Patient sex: M
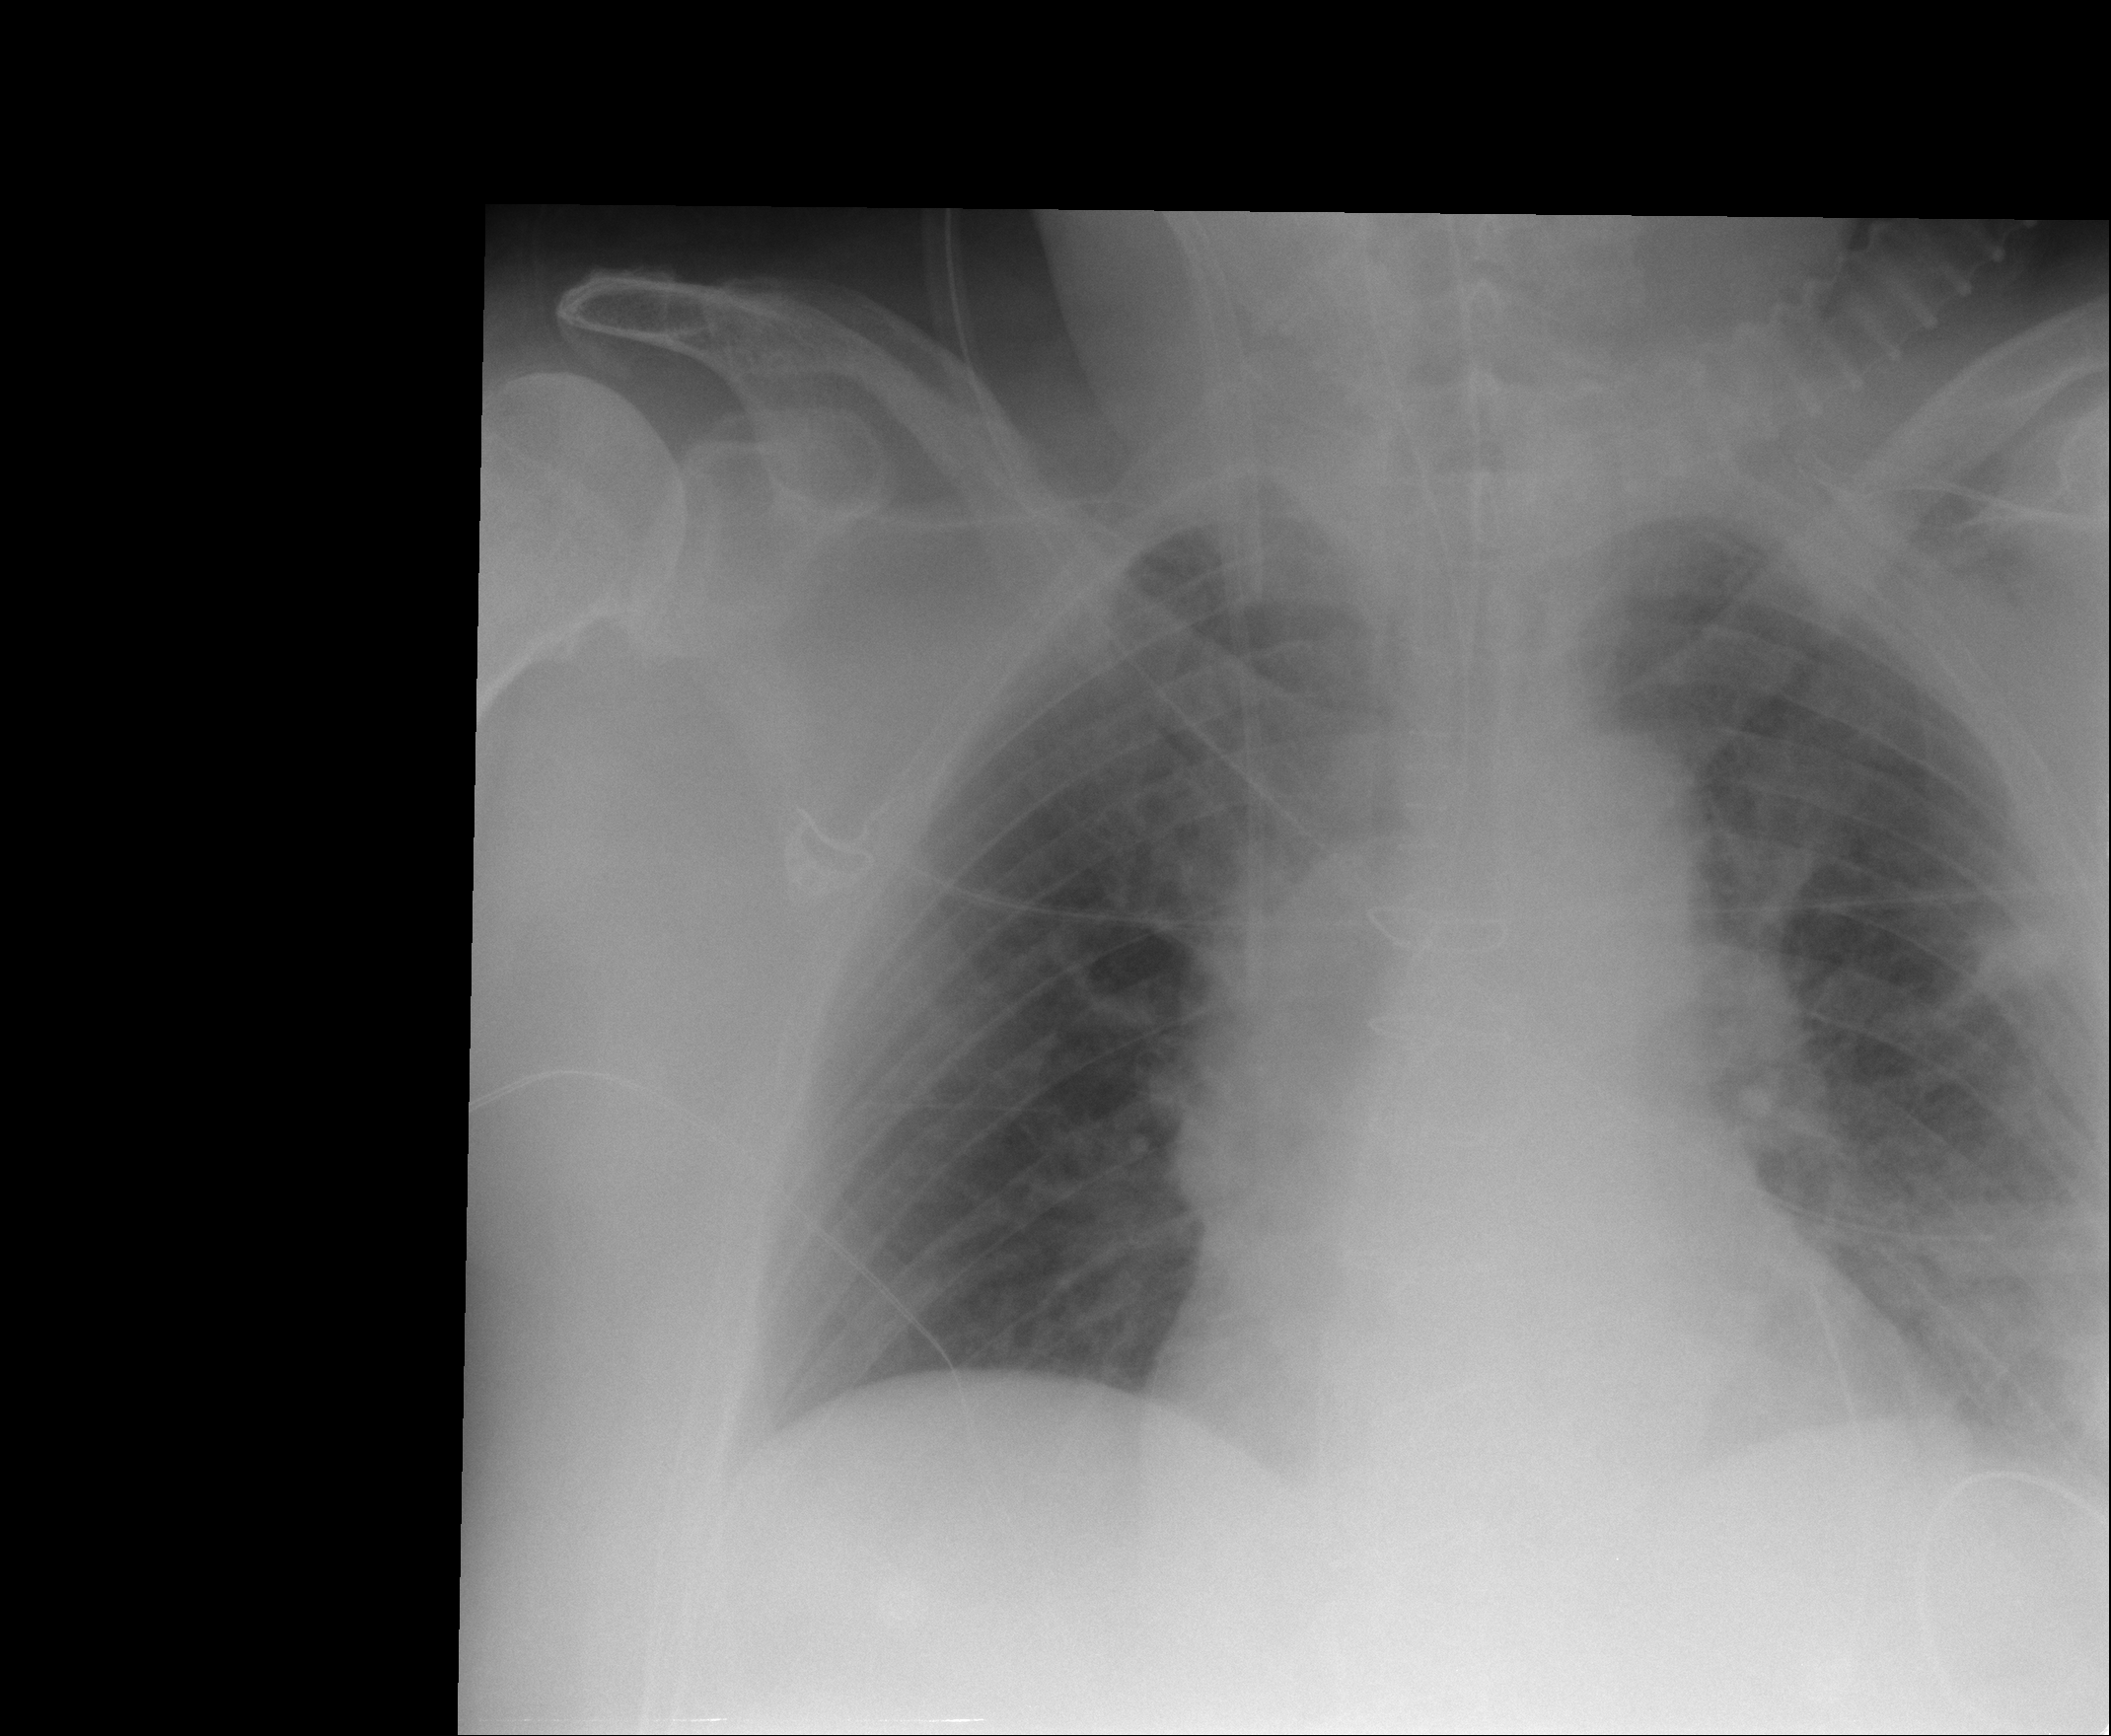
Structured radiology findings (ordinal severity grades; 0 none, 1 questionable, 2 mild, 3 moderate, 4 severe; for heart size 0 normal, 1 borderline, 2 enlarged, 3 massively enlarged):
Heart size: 0
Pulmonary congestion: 0
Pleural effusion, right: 0
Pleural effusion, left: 0
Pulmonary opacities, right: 0
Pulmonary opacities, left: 0
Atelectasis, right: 0
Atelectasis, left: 2